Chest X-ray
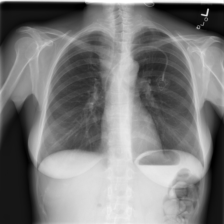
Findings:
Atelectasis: negative
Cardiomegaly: negative
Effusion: negative
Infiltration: negative
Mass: negative
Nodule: negative
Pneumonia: negative
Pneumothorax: negative
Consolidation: negative
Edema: negative
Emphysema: negative
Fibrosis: negative
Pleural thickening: negative
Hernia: negative